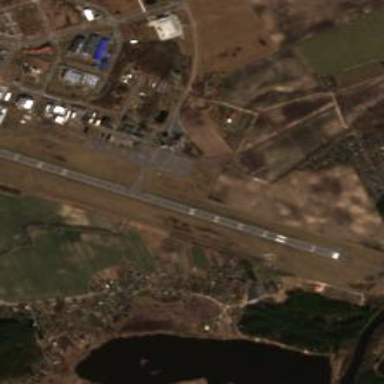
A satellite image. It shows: Runway at airport.